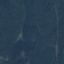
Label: Forest